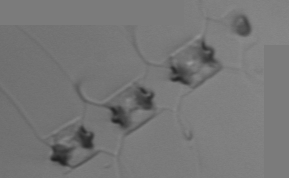
Label: Chaetoceros_didymus